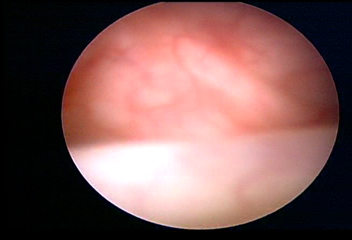
Modality: WLC
Class: Normal mucosa
Bladder cancer association: No